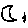
Label: moon